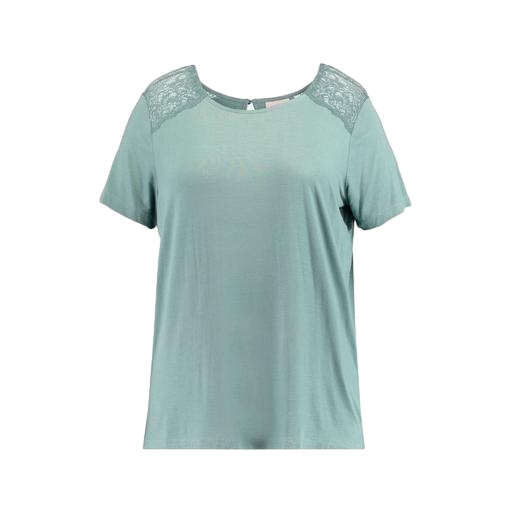
lace-yoke t-shirt, short-sleeve top only macy, lace yoke tee, white background